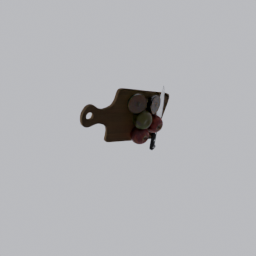
Label: tools